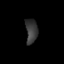
Tissue: skin
Cell type: Epithelial cells
Senescence score: 0.9108
Nuclear area (px): 289
Mean DAPI intensity: 56.107